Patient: sex M, age 77
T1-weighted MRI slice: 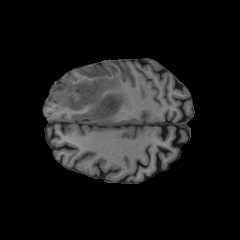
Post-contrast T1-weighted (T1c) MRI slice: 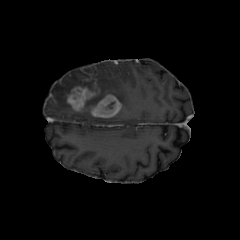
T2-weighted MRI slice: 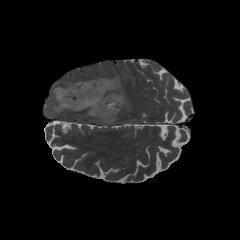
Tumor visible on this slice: yes
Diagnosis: Glioblastoma, IDH-wildtype
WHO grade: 4